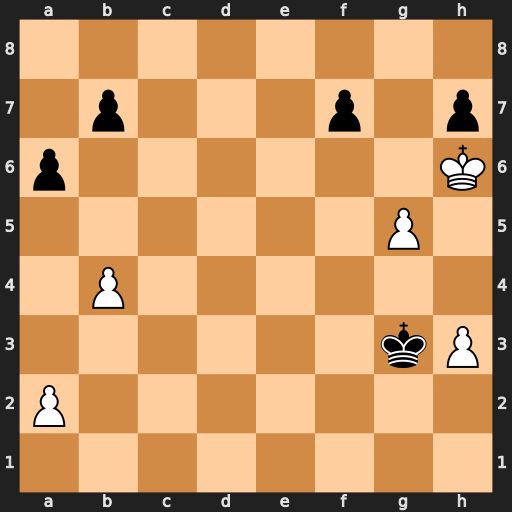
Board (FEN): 8/1p3p1p/p6K/6P1/1P6/6kP/P7/8
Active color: w
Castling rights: -
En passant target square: -
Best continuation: Kxh7 Kxh3 Kg7 Kg4 Kf6